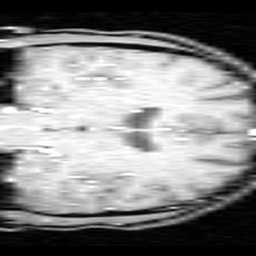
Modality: inplaneT1
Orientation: coronal
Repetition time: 0.2 s
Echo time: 0.0036 s